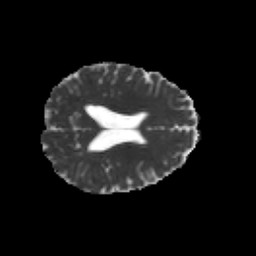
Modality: MD
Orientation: axial
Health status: healthy
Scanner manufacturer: philips
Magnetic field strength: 3 T
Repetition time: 6.964 s
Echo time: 0.092 s